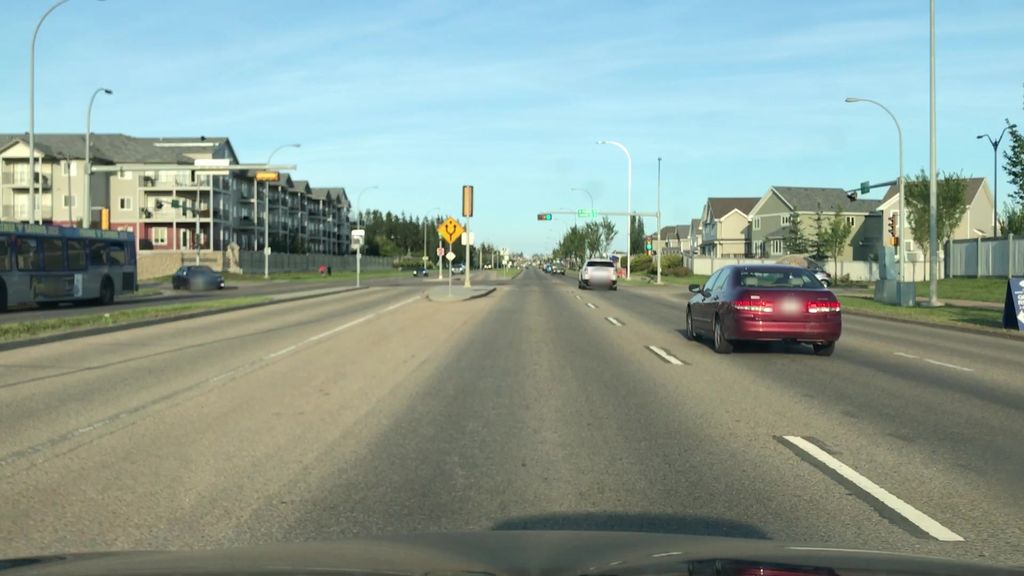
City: edmonton